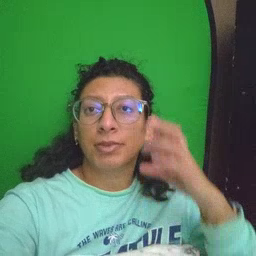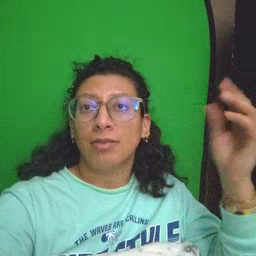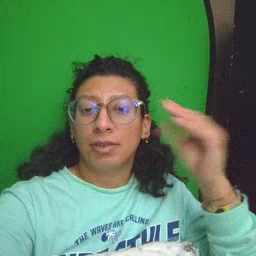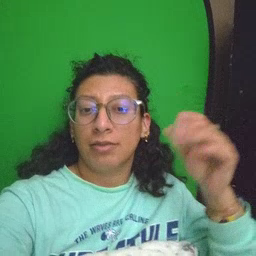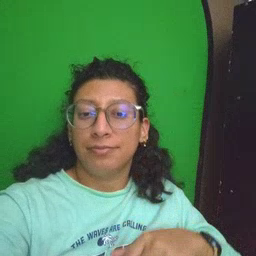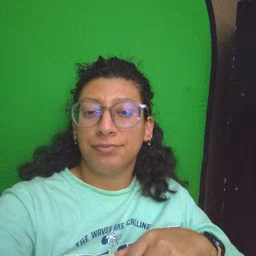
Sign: outside